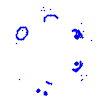
Particle: kaon